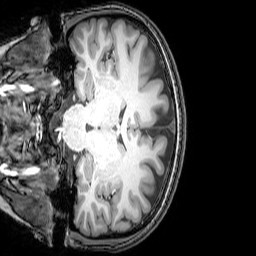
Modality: T1w
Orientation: coronal
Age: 21
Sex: female
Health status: healthy
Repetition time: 0.081 s
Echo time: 0.037 s